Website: crate-barrel
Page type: address-validator
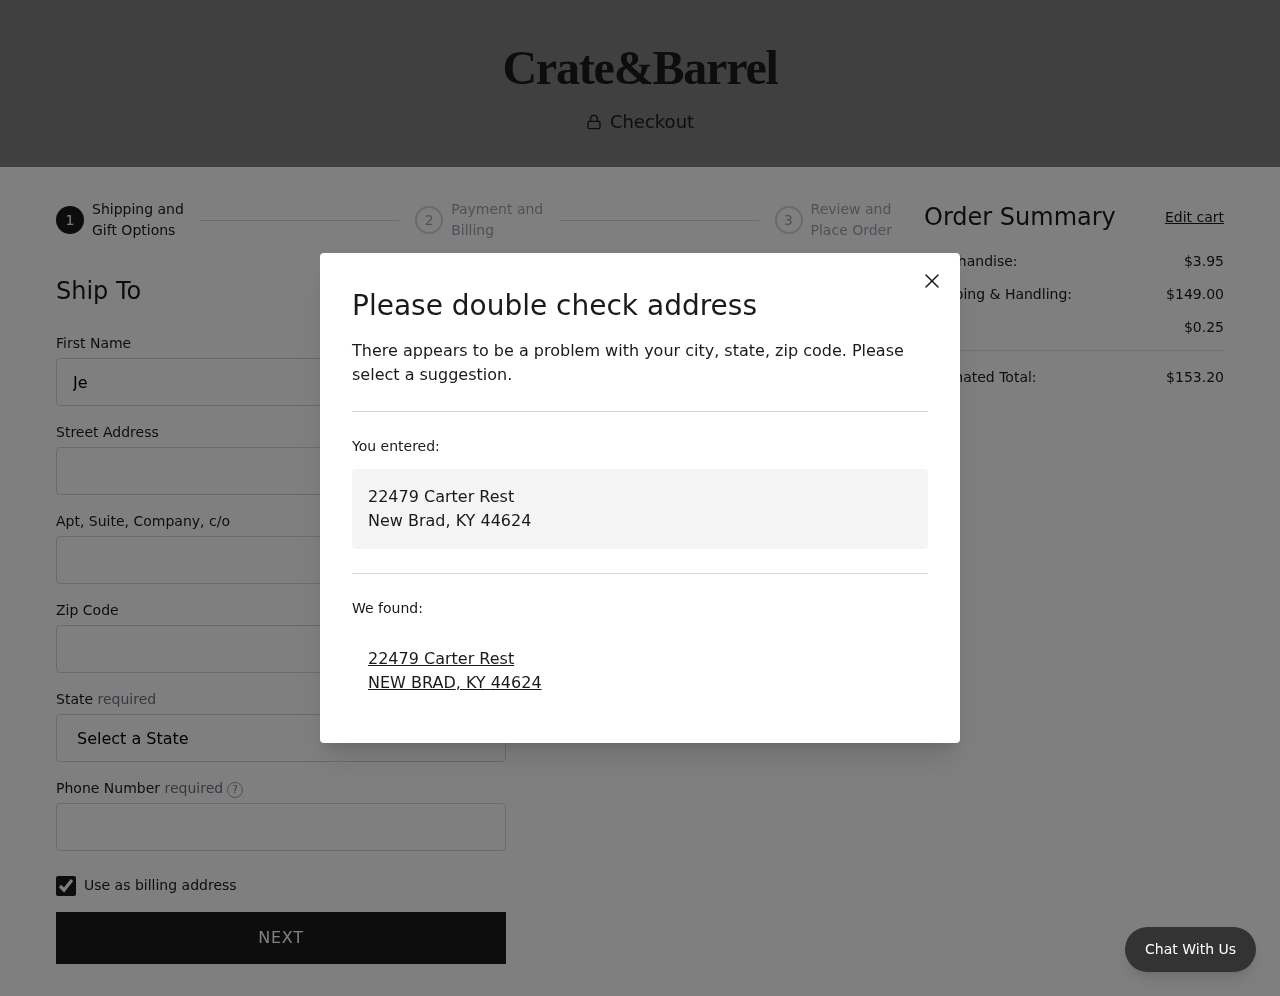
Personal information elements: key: PII_CITY
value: New Brad
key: PII_CITY
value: NEW BRAD
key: PII_FIRSTNAME
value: Jeffrey
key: PII_PHONE
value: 3954571418
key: PII_POSTCODE
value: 44624
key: PII_STATE
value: Kentucky
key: PII_STATE_ABBR
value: KY
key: PII_STREET
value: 22479 Carter Rest
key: PII_STREET2
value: Apt. 657
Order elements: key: ORDER_SUBTOTAL
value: $3.95
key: ORDER_SHIPPING_COST
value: $149.00
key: ORDER_TAX
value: $0.25
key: ORDER_TOTAL
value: $153.20